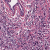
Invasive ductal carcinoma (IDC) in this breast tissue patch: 1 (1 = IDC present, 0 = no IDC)